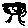
Label: tree